Question: After successfully sign in via google, I can't seem to access the 'SWRevealViewController'. The icon and animation is there but clicking it doesn't open up the menu. I'm not sure if I have to go to 'ViewController' (code in the image) and push to reveal the 'SWRevealViewController' or not. I'm kinda new to 'swift'. Please help !

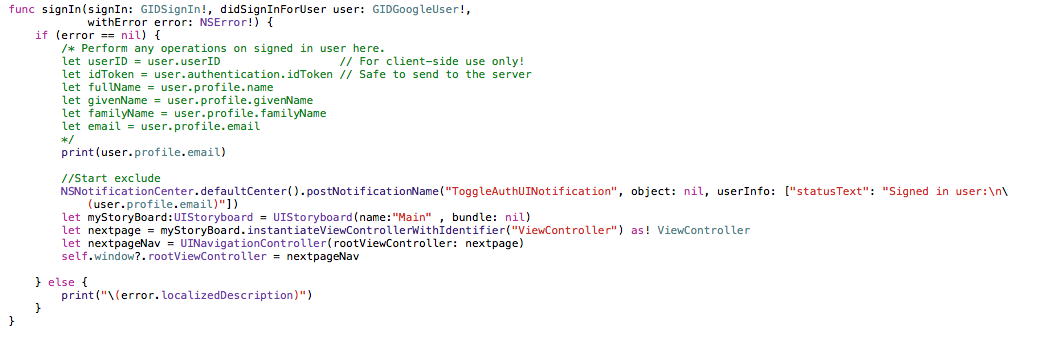
Answer: The problem is after you SignIn, you changed the window's rootViewController. And I don't see you instantiating SWRevealController anywhere.There should be SWRevealController as a window's rootView Controller.